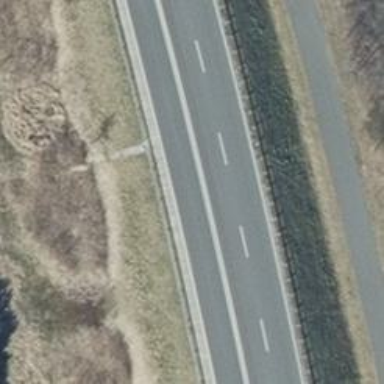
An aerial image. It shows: Asphalt motorway of trunk classification.